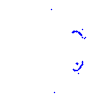
Particle: proton